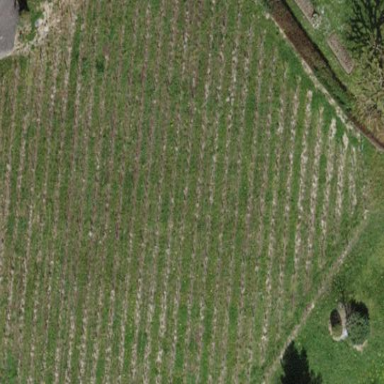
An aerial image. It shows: Beautiful vineyard in the countryside.